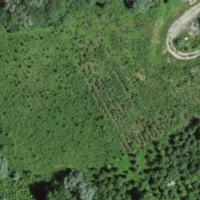
EUNIS habitat code: 45
Species observed at this site:
Aphantopus hyperantus